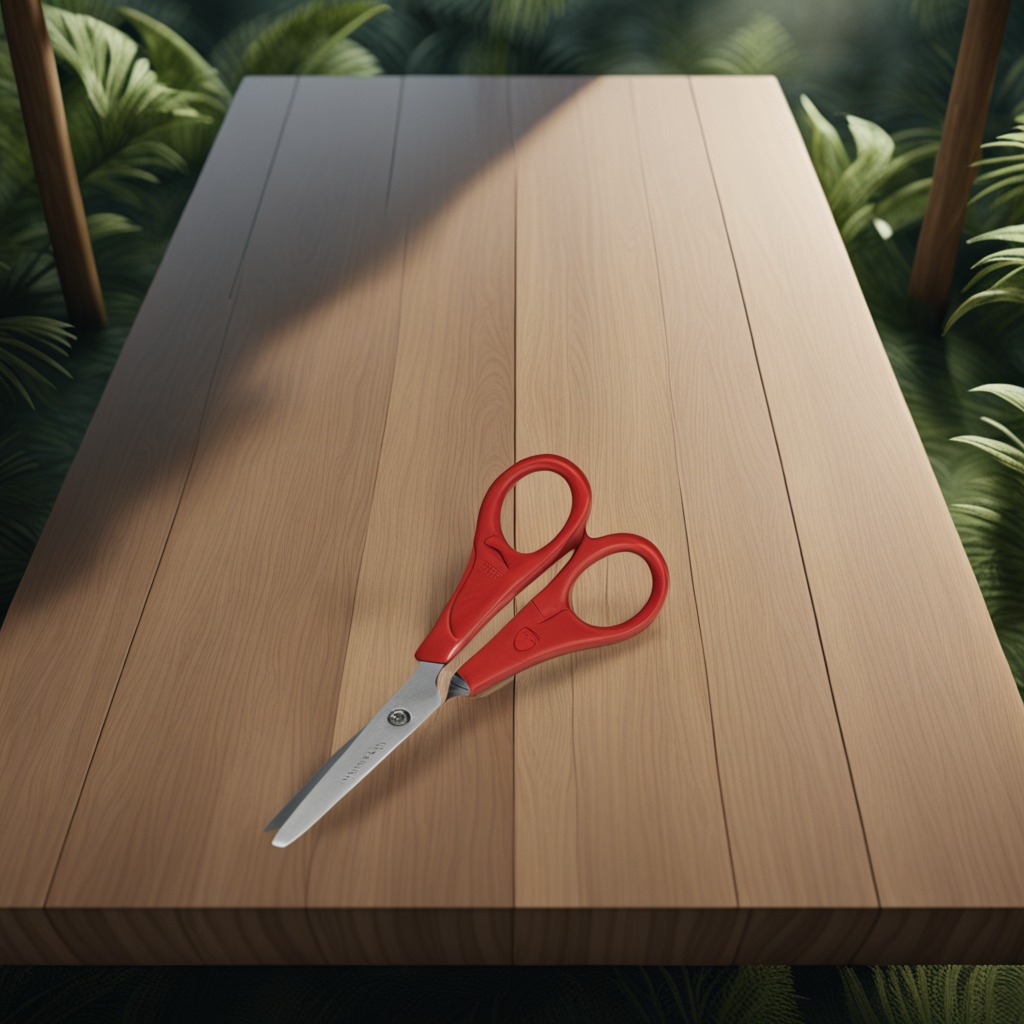
A scissor is lying on the wooden table.